Question: I'm having trouble keeping the same color for every label from one pie chart to another. As you can see in the image below, Matplotlib inverts the colors in the 2nd pie chart.I would like to keep red for the 'Frogs' label and green for the 'Hogs' label.
I also tried to add the 'label' parameter but then it just gives the wrong count. I also tried to reverse the colors in the 2nd chart with 'colors=colors[::-1]'it works but is not sustainable because sometimes I have more than two labels.

Here's the code:
'''
sizes1 = ['Frogs', 'Hogs', 'Frogs', 'Frogs']
sizes2 = ['Hogs', 'Hogs', 'Hogs', 'Frogs', 'Frogs']
colors=['red', 'green']
df1 = pd.DataFrame(data=sizes1, columns=['a'])
df2 = pd.DataFrame(data=sizes2, columns=['a'])
fig, ax = plt.subplots(1, 2, figsize=(18,5))
df1['a'].value_counts().plot.pie(explode=[0,0.1],autopct='%1.1f%%',ax=ax[0],shadow=True, colors=colors)
df2['a'].value_counts().plot.pie(explode=[0,0.1],autopct='%1.1f%%',ax=ax[1],shadow=True, colors=colors)
'''
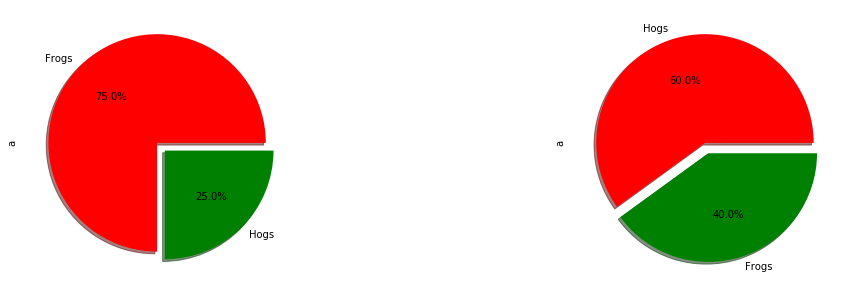
Answer: You can define a color dictionary and then use this mapping to assign the 'colors' while plotting. This will keep the color scheme consistent across all the subplots.
'''
colors={'Frogs':'red',
'Hogs':'green'}
df1['a'].value_counts().plot.pie(explode=[0,0.1],autopct='%1.1f%%',ax=ax[0],shadow=True,
colors=[colors[v] for v in df1['a'].value_counts().keys()])
df2['a'].value_counts().plot.pie(explode=[0,0.1],autopct='%1.1f%%',ax=ax[1],shadow=True,
colors=[colors[v] for v in df2['a'].value_counts().keys()])
'''
<URL>